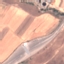
Land use / land cover: Highway